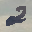
Label: 2